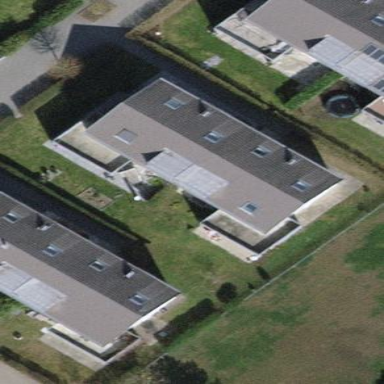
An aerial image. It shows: Gabled house with gray roof.